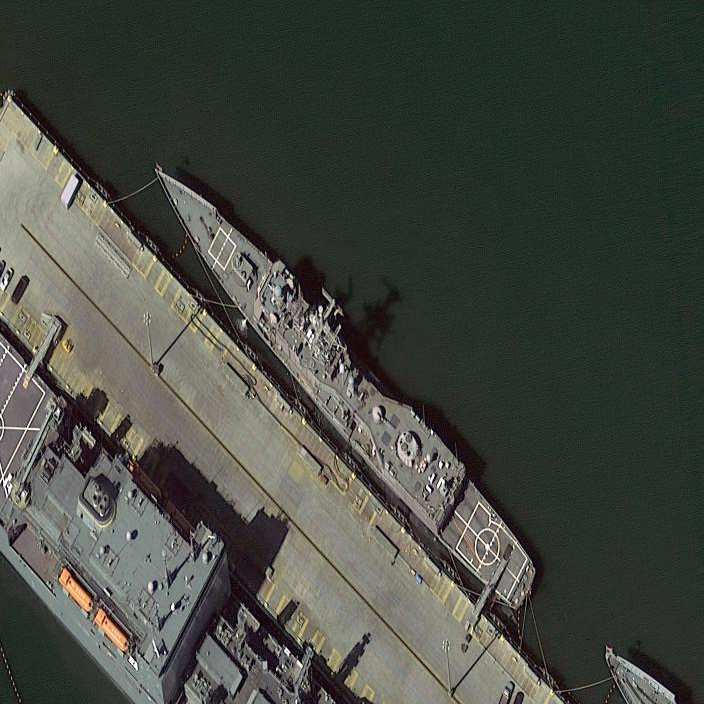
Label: cruiser